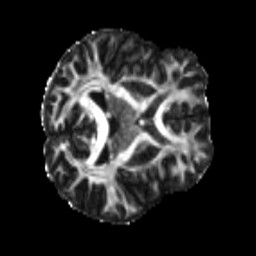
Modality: FA
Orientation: axial
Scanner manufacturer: siemens
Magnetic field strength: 3 T
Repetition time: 4 s
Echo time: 0.0594 s